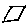
Label: hexagon